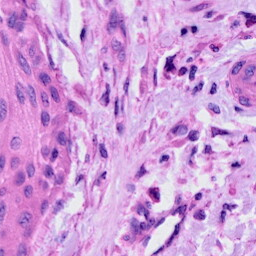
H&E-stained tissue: Cervix